Question: I'm trying to make this working
'''
[Title Field] [Link Field]
[Add More values] // Will add a [Title Field] [Link Field]
'''
But for example the first '<URL>
Then I click on '[Add More values]', and a new row of a group field is showing. In this row I only write in the '[Link Field]'.
When I save this, it will also save the right connection between Title and Link field. But how could I possibly print this in a loop, like this 'print_r($node->field_titel);' this will only return one field (that one with a value), I also want the empty one so I could fetch the links connected to each title.
See image for clearer information about the field groups.

So if there would be a third row, the second row would not fetch the second 'Beskrivning' value, it will fetch the third 'Beskrivning'. Because the object '$node->field_beskrivning' Will not return any empty results.
So, what I want is a '$node->field_beskrivning' with the empty rows in right order or any other examples of solutions.
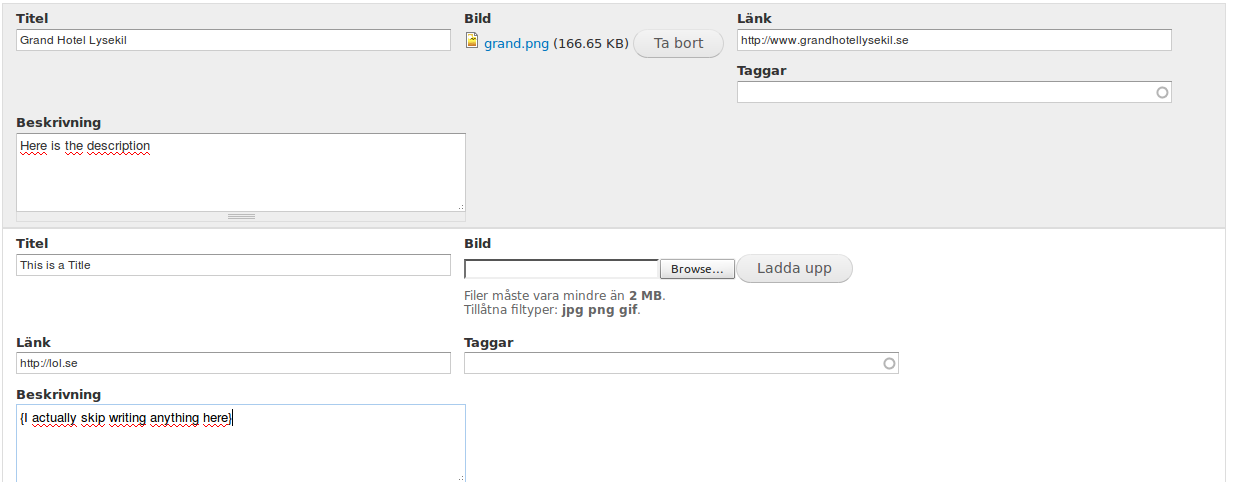
Answer: You can try <URL>
> The Field Collection module is the successor to the CCK3 Multigroup.
It allows a set of fields to be combined together and treated as a
single field. For example, a field collection named Playlist can be
created consisting of the text fields Song and Artist. When a Playlist
entry is created the Song and Artist fields are presented together as
elements of the Playlist field.